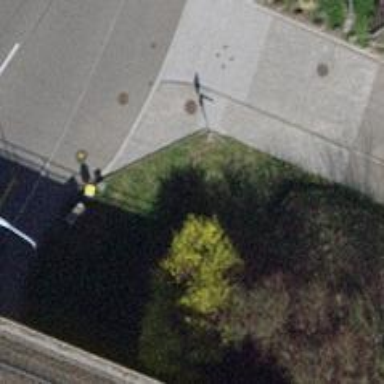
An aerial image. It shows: Post box is visible.